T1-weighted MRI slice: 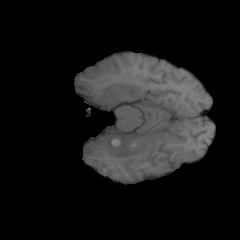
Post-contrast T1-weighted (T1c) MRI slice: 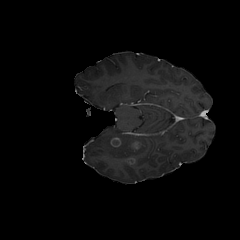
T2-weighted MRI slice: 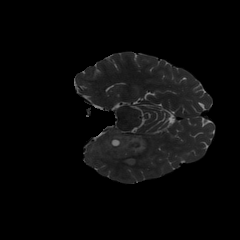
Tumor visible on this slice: yes